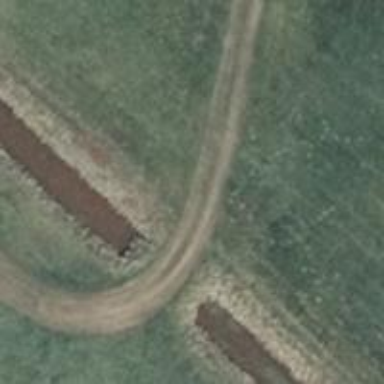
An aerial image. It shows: Gravel track with grade4 tracktype.